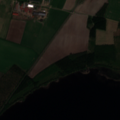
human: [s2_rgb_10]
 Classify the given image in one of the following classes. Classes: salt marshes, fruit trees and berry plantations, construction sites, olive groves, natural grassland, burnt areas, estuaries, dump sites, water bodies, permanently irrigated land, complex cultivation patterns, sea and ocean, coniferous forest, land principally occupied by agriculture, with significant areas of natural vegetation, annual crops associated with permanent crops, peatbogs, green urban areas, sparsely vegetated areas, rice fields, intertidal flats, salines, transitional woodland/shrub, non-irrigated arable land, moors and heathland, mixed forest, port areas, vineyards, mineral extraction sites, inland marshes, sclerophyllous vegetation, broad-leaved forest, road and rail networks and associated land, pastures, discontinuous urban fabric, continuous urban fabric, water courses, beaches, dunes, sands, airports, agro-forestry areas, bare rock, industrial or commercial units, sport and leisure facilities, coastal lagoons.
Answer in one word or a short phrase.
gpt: non-irrigated arable land, land principally occupied by agriculture, with significant areas of natural vegetation, mixed forest, water bodies